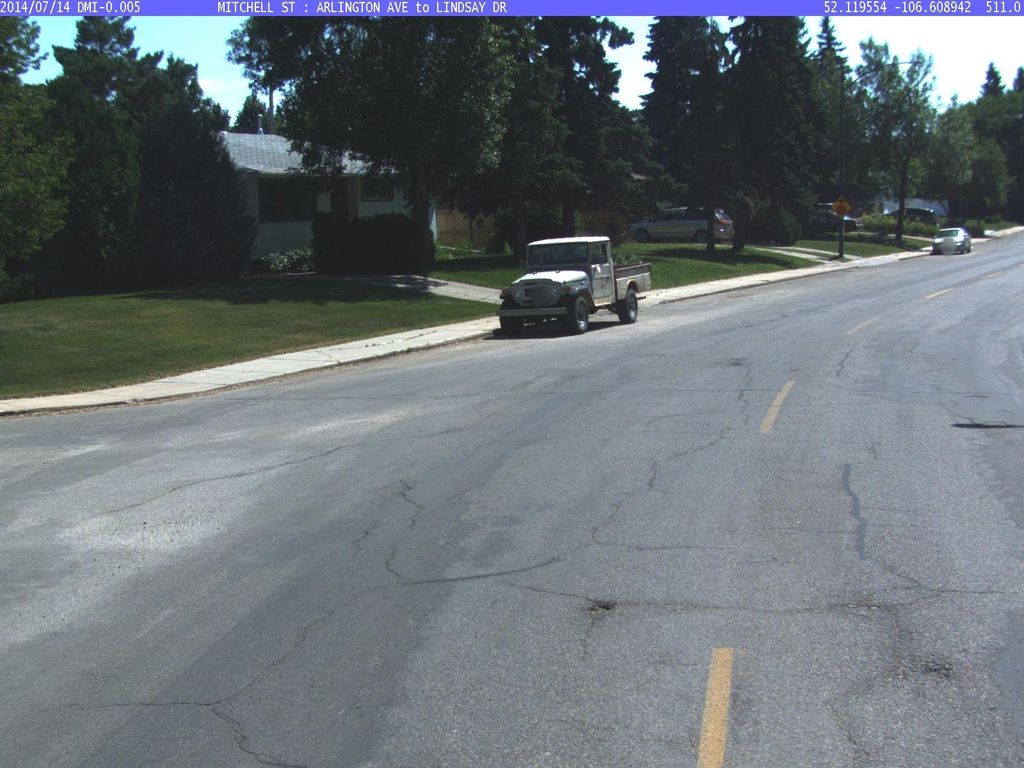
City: saskatoon